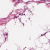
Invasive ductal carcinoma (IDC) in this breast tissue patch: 0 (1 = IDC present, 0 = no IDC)